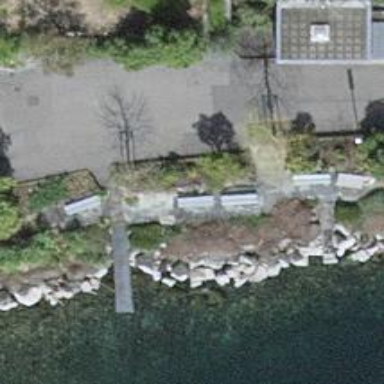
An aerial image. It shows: Light blue bench available in the area.